Field crop: tomato
Growth stage: 2
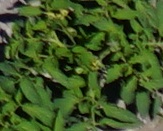
Species: tomato